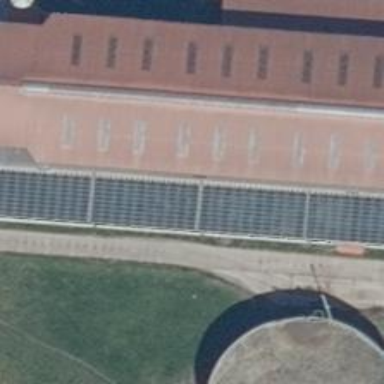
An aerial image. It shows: Solar-powered generator using photovoltaic technology. This small installation generates electricity through solar photovoltaic panels.